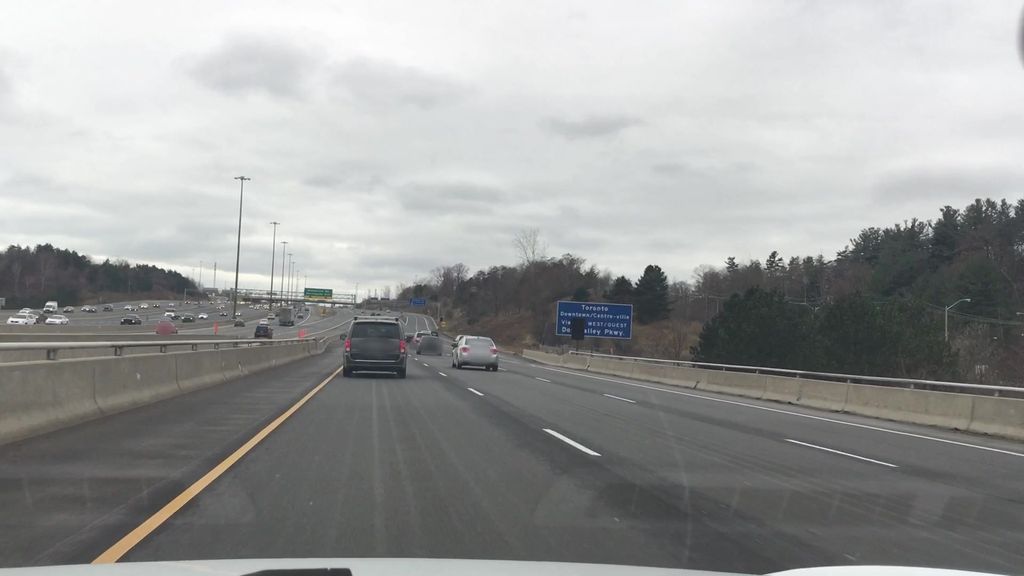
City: toronto